Aerial crown-view tile of a tropical tree (Barro Colorado Island, Panama), acquired 20240918:
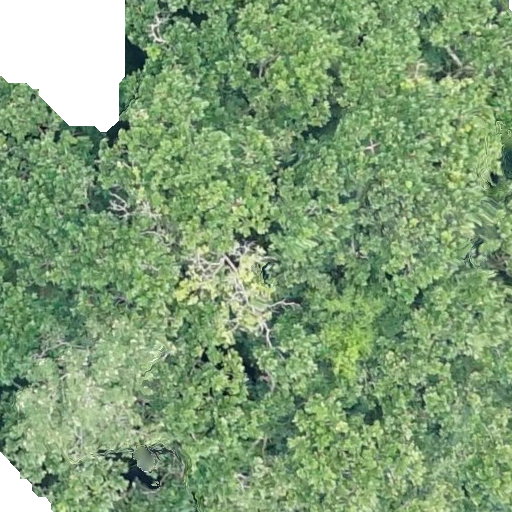
Species: Anacardium excelsum
GBIF accepted scientific name: Anacardium excelsum
Crown area: 652.16 m²